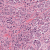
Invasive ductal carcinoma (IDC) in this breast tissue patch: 1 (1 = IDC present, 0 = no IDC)